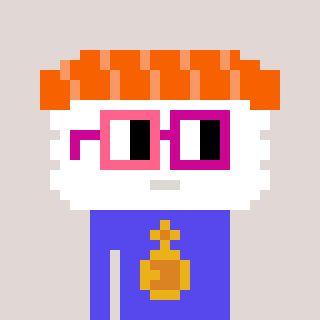
a pixel art character with square pink and red glasses, a nigiri-shaped head and a computerblue-colored body on a warm background